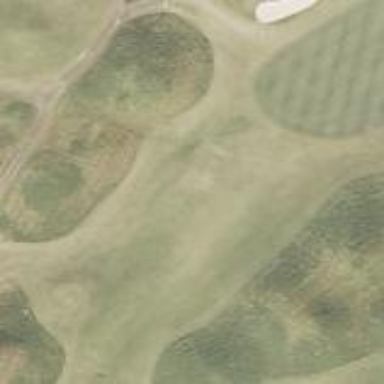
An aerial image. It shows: Rough area on grassy golf course.